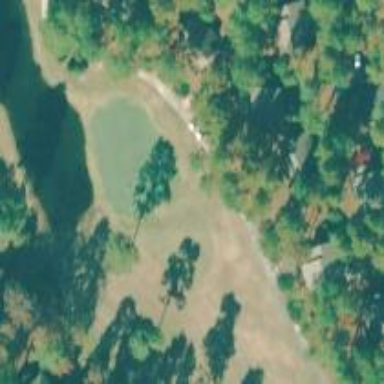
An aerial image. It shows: View of golf hole.